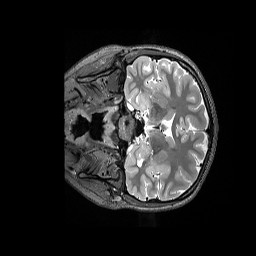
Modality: T2w
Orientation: coronal
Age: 20
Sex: female
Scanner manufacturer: siemens
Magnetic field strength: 3 T
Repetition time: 3.2 s
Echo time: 0.562 s